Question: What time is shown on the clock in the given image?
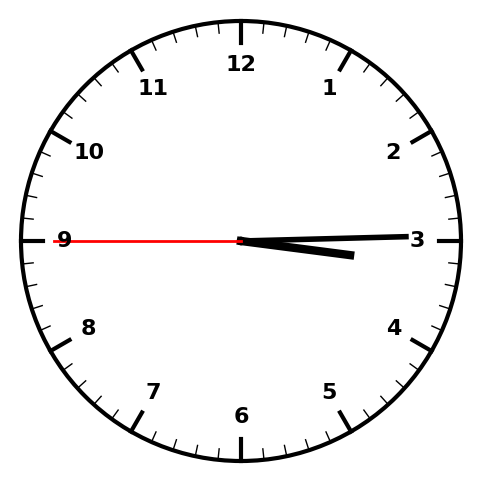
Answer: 03:14:45